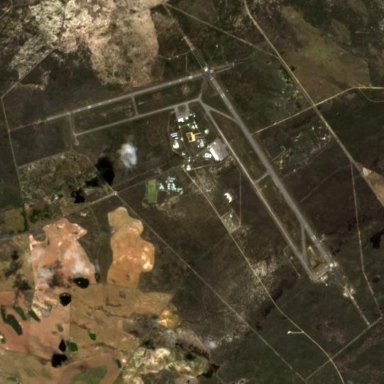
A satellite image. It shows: Military airfield within aerodrome. It is surrounded by fence.